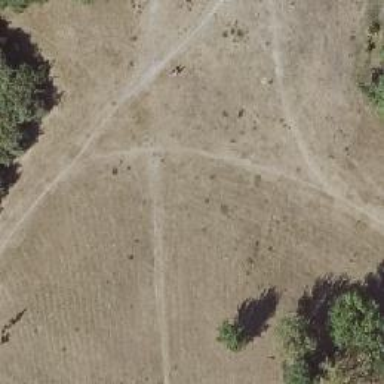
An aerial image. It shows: Path on the ground with tracktype of grade4.